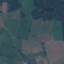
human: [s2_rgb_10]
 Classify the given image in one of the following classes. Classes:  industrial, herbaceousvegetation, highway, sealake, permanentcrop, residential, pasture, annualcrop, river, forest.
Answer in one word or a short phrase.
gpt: Pasture